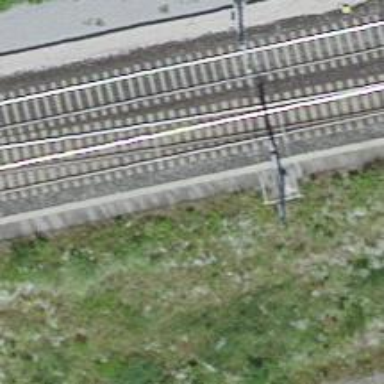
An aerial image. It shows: Single-track railway with electrified contact lines.